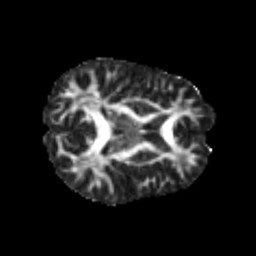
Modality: FA
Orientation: axial
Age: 29
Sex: male
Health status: healthy